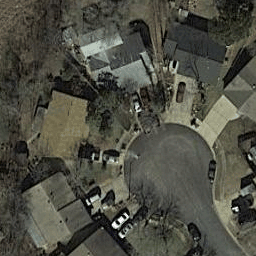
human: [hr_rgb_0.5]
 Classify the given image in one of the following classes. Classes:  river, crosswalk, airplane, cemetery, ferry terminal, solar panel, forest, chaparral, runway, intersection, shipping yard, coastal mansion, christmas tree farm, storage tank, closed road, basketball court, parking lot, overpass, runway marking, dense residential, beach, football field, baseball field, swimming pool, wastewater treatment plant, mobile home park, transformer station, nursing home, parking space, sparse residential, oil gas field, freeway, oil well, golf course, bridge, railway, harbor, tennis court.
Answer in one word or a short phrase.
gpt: closed road